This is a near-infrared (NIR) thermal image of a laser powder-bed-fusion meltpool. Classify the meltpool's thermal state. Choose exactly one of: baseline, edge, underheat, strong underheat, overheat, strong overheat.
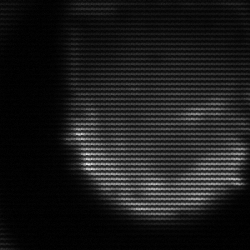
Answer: edge